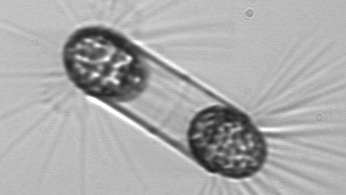
Label: Corethron_hystrix